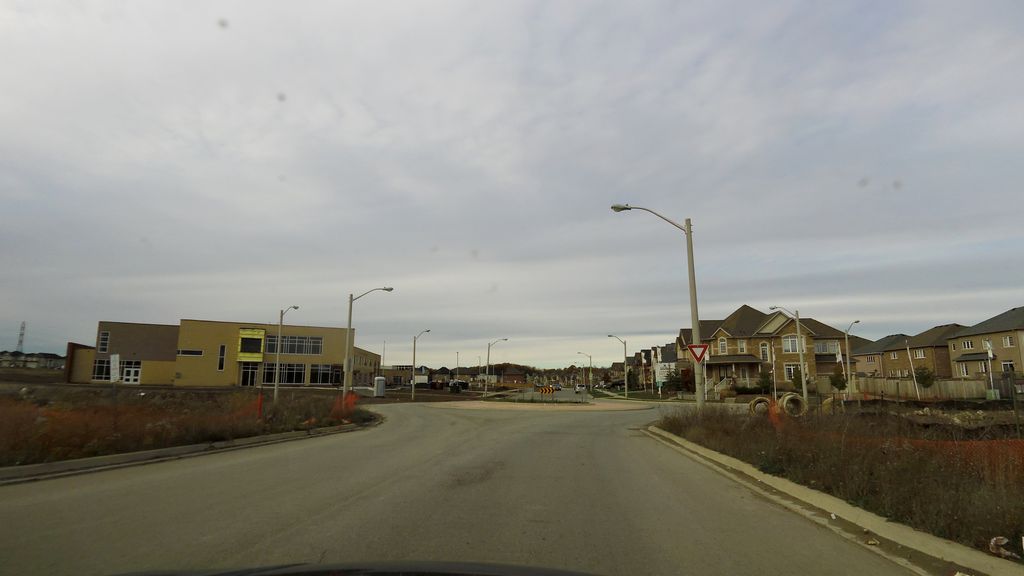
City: hamilton